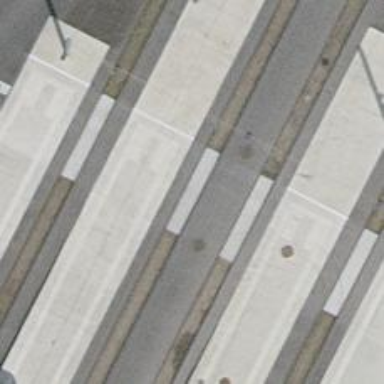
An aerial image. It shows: Tram crossing on the railway.